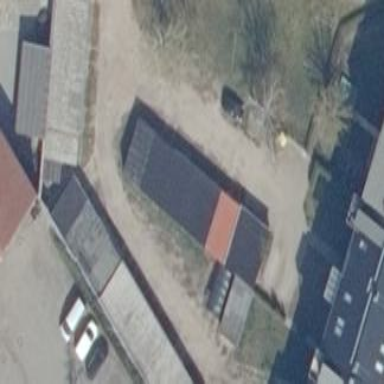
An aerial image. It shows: Group of garages.